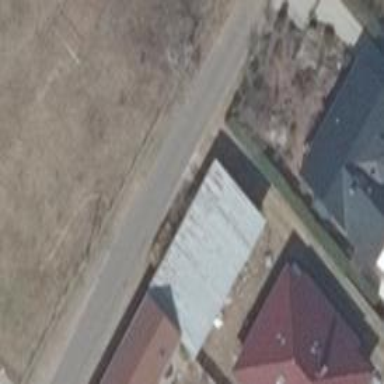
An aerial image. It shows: Shed.